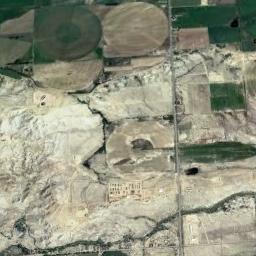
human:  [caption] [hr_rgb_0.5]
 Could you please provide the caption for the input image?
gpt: There are some green circle farmland and square farmland .

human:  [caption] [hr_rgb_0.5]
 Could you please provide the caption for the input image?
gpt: There are round fields in different areas .

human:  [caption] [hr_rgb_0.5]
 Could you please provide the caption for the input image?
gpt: Several green and tan mixed circular fields with semicircles .

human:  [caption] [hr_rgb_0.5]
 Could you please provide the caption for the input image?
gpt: Two khaki circular farmlands and a green circular farmlands are next to the wasteland and some other shapes of farmlands beside .

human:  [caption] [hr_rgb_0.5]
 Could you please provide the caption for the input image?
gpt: There are circular farmlands beside a wasteland .